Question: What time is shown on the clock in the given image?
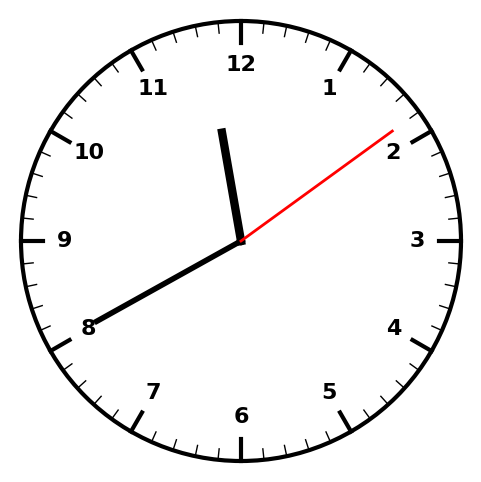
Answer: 11:40:09